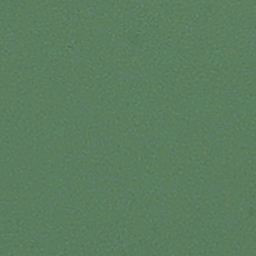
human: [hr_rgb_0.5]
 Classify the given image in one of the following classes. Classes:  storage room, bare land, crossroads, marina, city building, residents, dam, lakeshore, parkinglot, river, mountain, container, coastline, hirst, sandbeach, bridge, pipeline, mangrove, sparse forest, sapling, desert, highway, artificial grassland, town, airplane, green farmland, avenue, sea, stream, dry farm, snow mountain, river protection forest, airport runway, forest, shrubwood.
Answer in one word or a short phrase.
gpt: sea